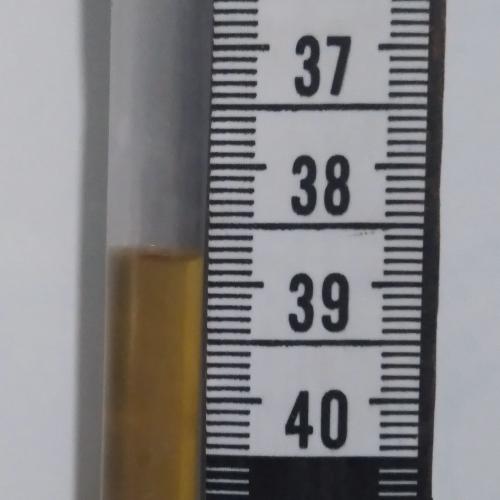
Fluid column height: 38.8 cm